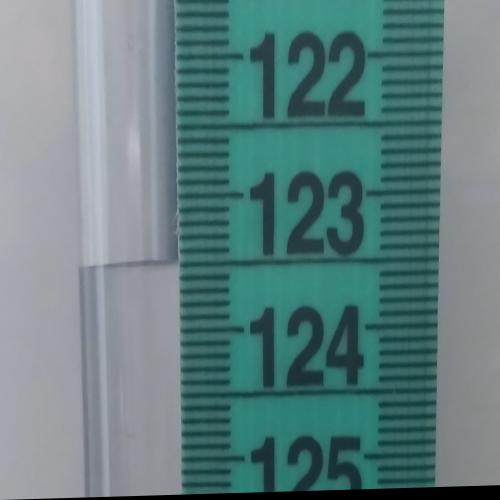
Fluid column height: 123.5 cm